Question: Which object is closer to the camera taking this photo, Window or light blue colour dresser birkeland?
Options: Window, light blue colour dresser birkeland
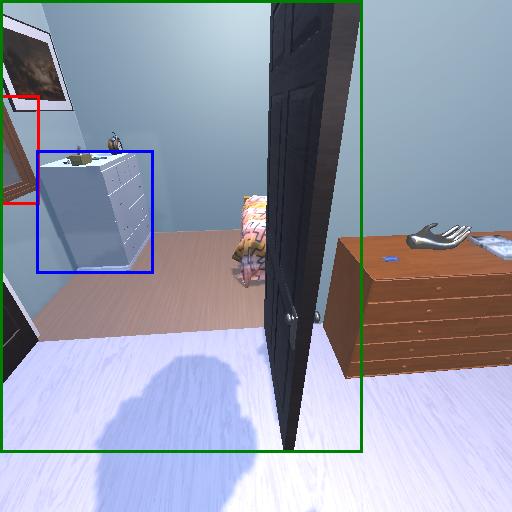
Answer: Window